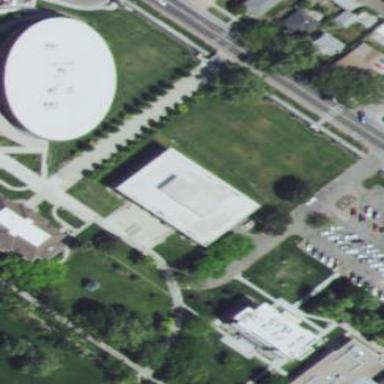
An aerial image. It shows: College building.